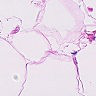
Metastatic tissue present: no